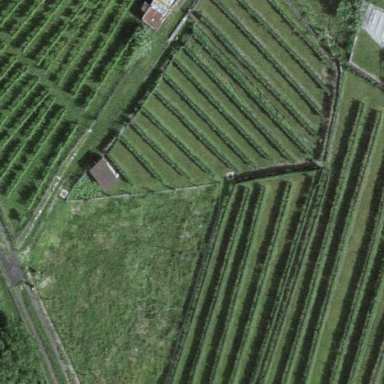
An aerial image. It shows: Beautiful park with vineyard growing grapes.